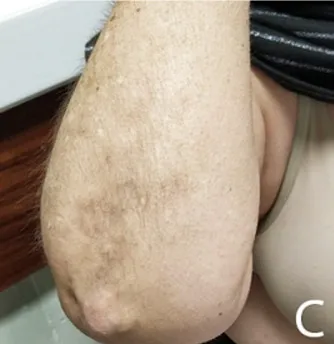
Calcinosis cutis lesions after six months of treatment with diltiazem; A-D) resolution of inflammatory process and skin scaring is observed in all locations previously affected by DCC.
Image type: medical_photograph (skin_photograph)